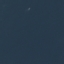
Land use / land cover class: SeaLake